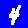
Digit: 4